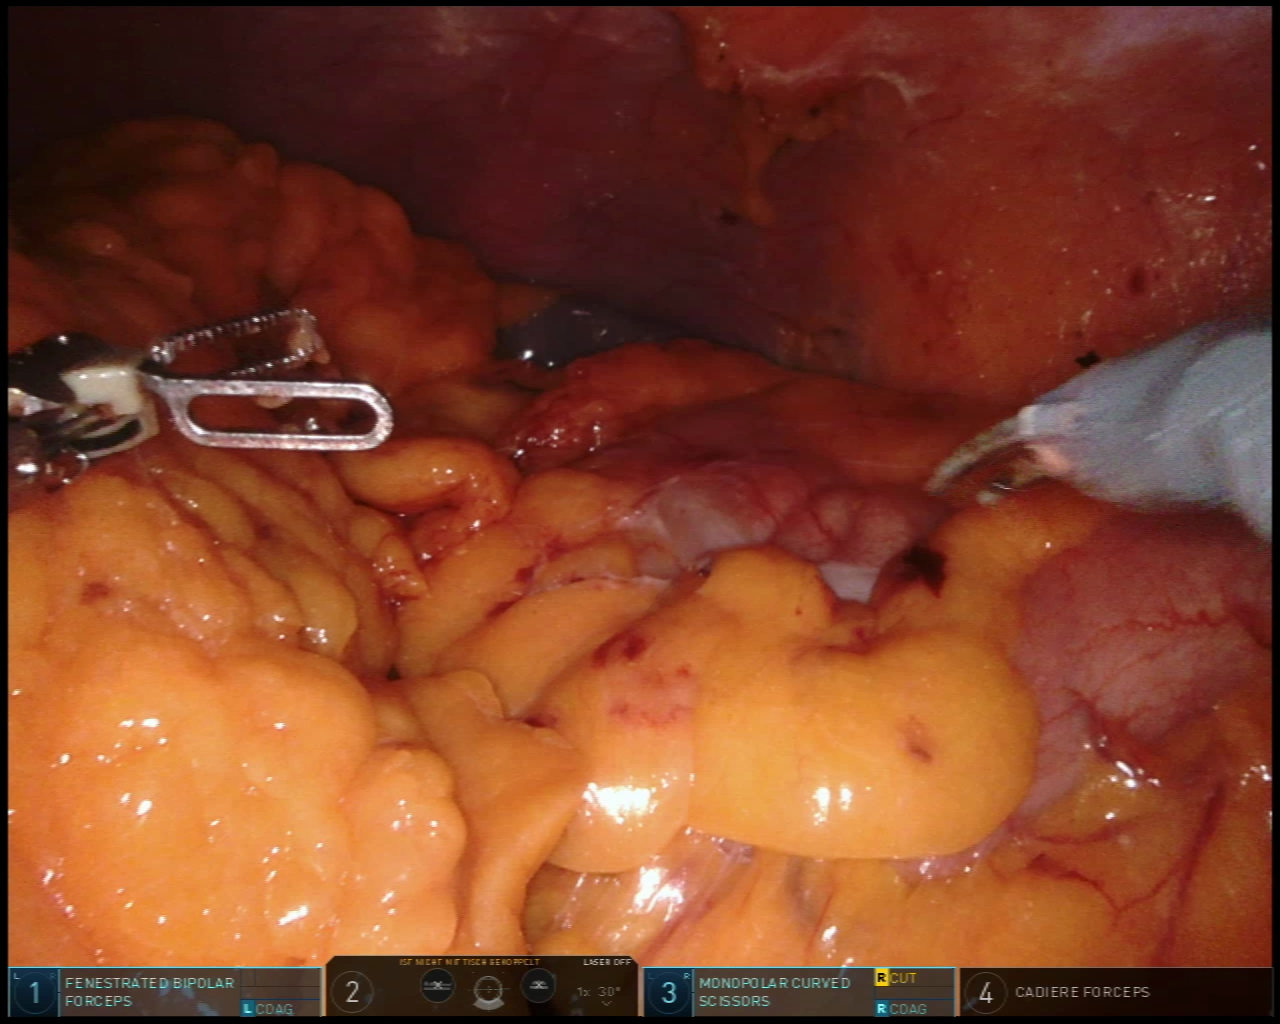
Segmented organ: spleen
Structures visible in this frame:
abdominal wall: yes
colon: yes
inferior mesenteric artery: no
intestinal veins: no
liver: no
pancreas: no
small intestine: no
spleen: yes
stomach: no
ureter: no
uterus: no
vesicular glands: no